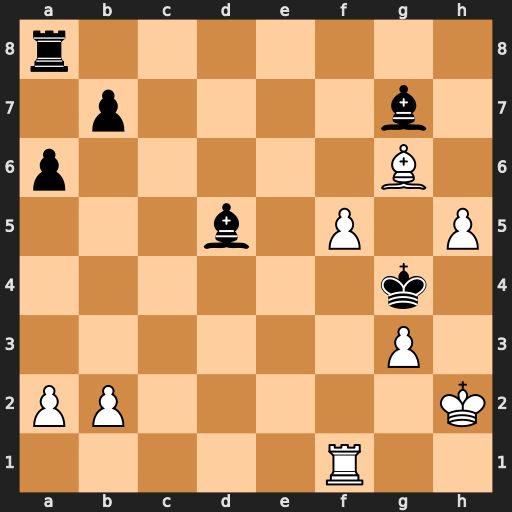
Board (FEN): r7/1p4b1/p5B1/3b1P1P/6k1/6P1/PP5K/5R2
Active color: w
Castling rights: -
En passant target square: -
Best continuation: Rf4+ Kg5 f6 Bxf6 Rf5+